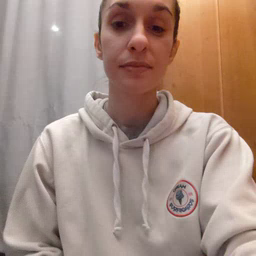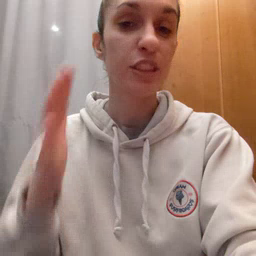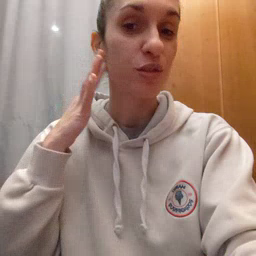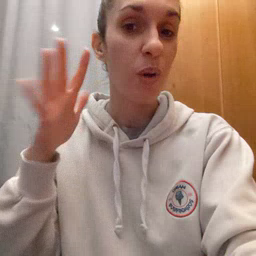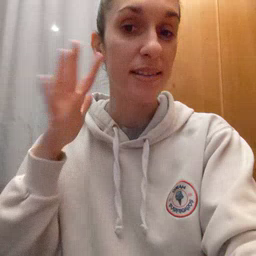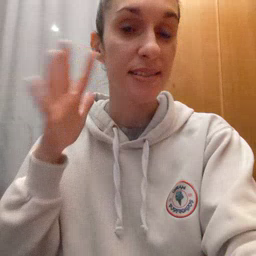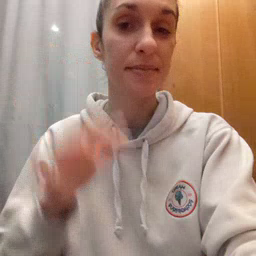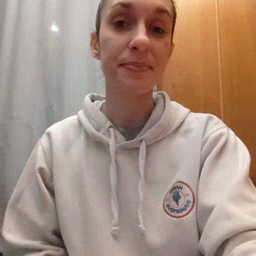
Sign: noisy